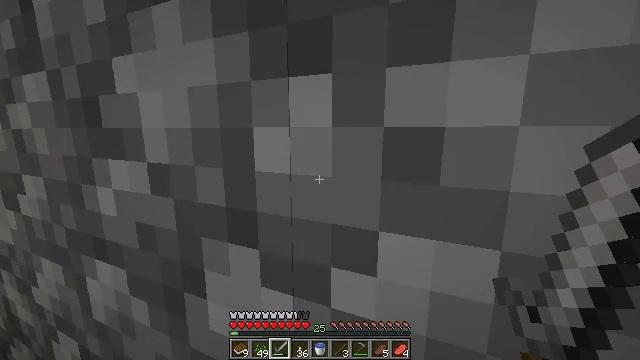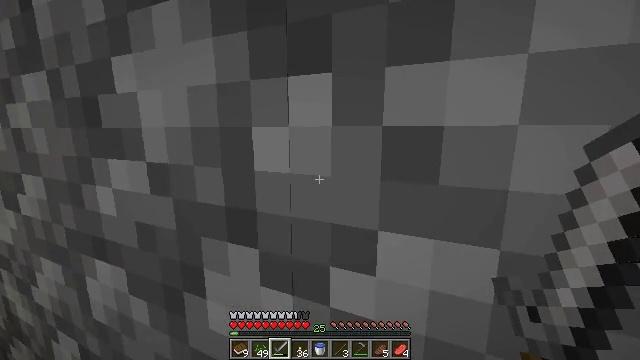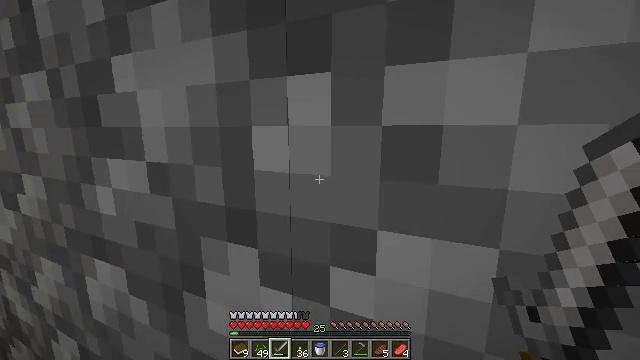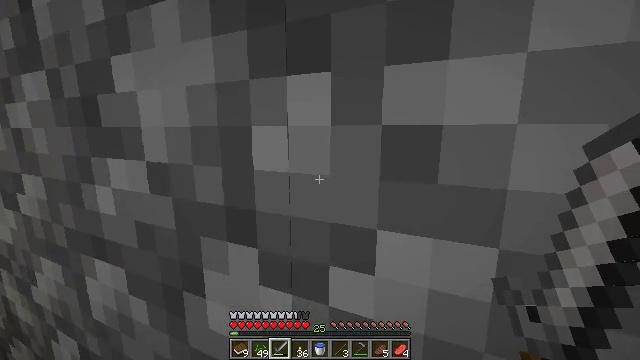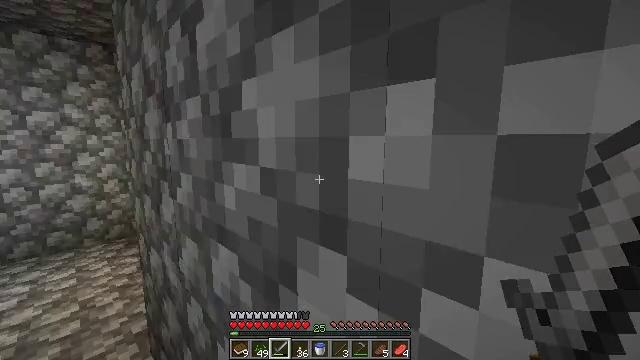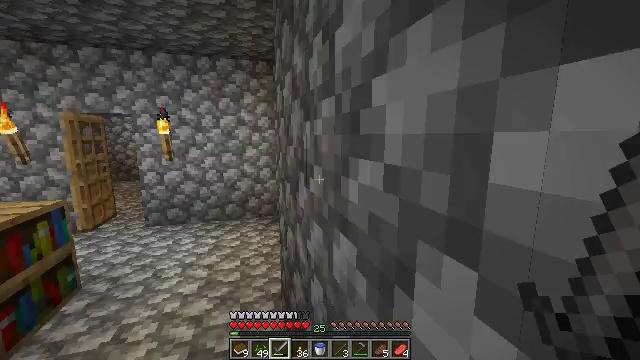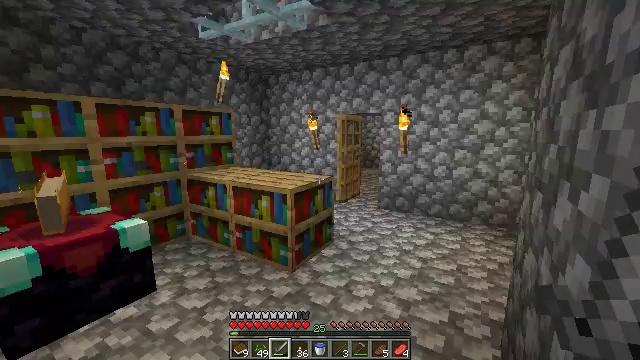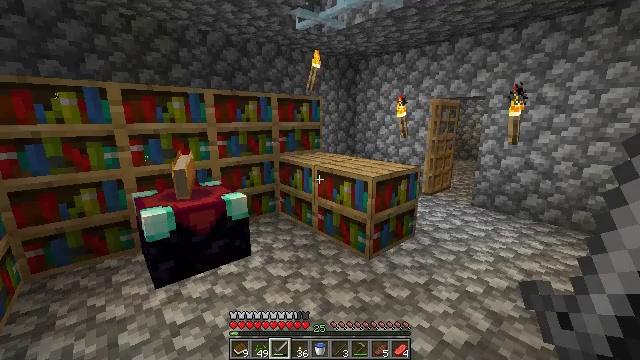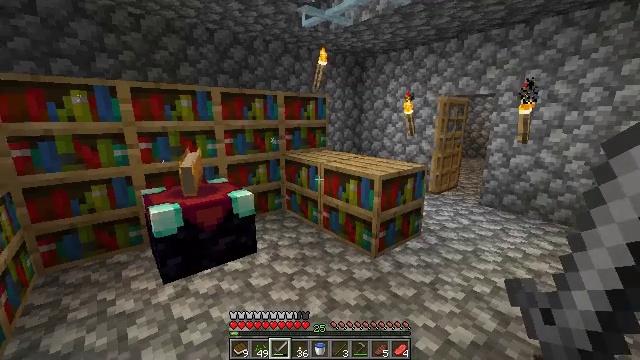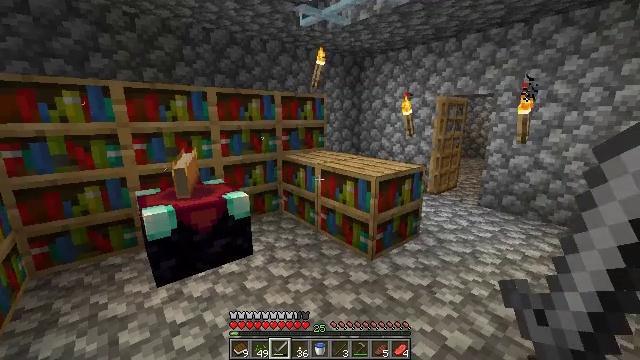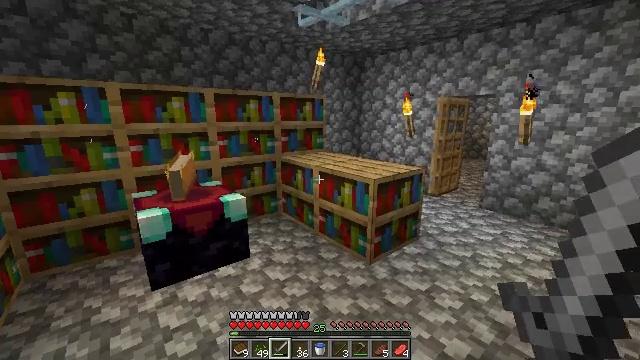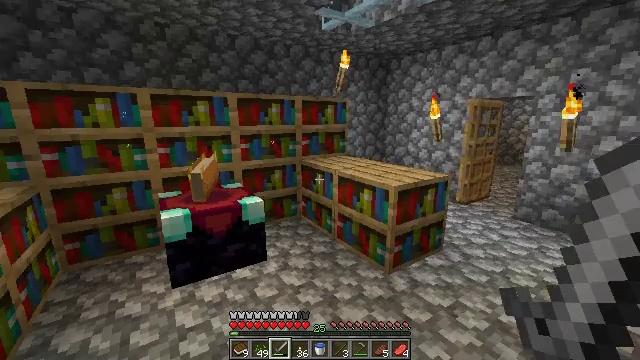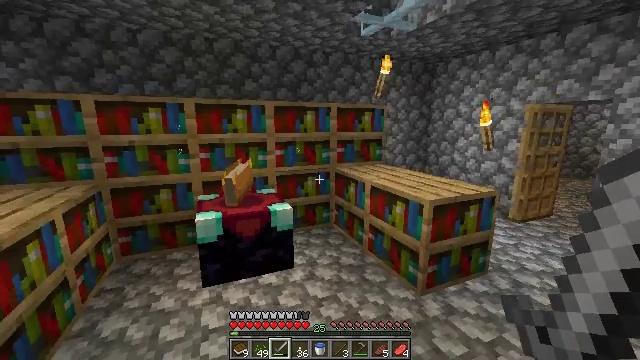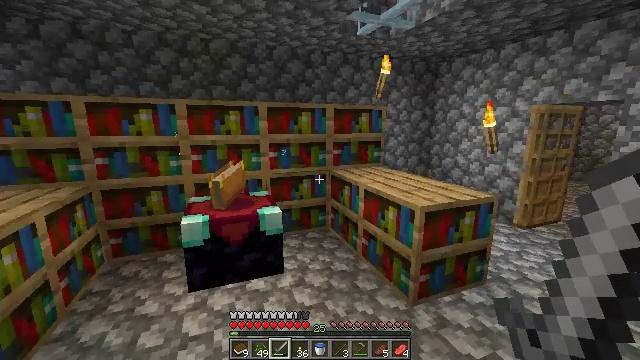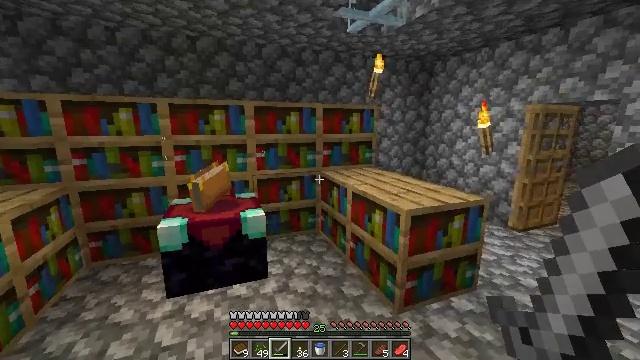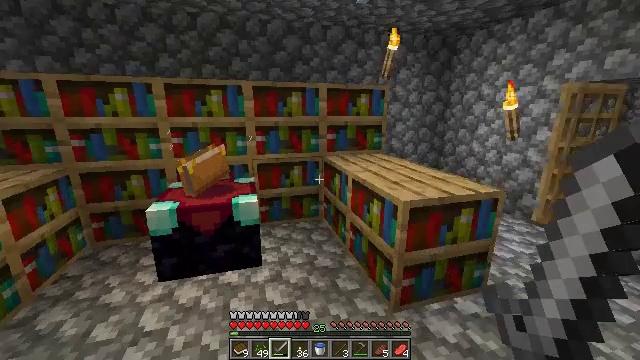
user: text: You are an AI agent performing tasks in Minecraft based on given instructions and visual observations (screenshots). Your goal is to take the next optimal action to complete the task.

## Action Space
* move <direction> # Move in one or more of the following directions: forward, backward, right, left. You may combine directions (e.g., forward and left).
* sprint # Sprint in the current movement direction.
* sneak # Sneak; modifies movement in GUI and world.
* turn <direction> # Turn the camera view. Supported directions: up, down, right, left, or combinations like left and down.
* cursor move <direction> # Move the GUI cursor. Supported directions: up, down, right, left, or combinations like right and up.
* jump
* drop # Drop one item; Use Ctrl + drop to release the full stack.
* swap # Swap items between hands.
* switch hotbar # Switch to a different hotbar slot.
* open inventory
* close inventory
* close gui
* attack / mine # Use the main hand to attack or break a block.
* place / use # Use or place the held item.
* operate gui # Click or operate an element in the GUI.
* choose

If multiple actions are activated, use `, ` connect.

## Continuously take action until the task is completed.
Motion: motion action
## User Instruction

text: Break the bookshelf for books.
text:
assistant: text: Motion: no_op
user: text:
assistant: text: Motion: no_op
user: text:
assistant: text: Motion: no_op
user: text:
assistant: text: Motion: turn left and up
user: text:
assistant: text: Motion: turn left
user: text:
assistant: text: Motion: turn left and down
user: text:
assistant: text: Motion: turn left and down
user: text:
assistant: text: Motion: turn left
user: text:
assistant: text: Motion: move right
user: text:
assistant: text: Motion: move right
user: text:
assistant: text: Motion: move right, turn left
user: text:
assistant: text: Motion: move right, turn left and up
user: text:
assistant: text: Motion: move forward and move right, turn left
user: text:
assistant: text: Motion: move forward and move right
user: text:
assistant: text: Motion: move forward and move right, turn left and down
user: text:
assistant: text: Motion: move forward and move right, turn left and down
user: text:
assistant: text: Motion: move forward and move right
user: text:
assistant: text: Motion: move right
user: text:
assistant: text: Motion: move right, turn left
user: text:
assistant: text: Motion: move back and move right, turn left and down
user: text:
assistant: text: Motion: move back and move right, turn left and down
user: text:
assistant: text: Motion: move back and move right, turn left
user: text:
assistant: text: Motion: move back
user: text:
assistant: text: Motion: move left
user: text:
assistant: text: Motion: move left
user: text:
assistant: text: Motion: move left, turn right
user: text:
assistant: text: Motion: move left, turn right
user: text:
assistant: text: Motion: turn right
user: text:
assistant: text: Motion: no_op
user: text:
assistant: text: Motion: no_op